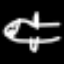
Label: airplane